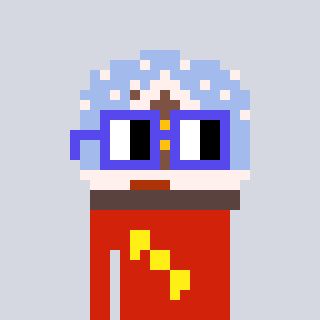
a pixel art character with square blue glasses, a snow globe-shaped head and a red-colored body on a cool background